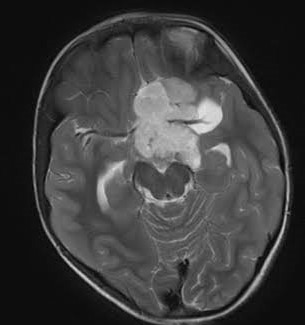
Label: glioma